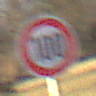
Verkehrszeichen: Geschwindigkeit100
Umgebung: Outdoor, Nature
Tageszeit: SunriseSunset
Wetter: Clear
Licht: Natural
Jahreszeit: NotSpecified
Kontrast: HighContrast